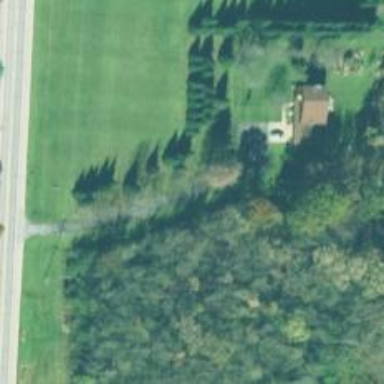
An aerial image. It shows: Driveway leading to service road.